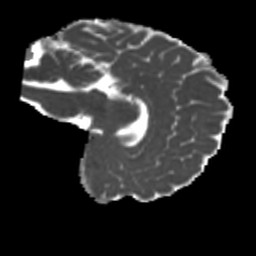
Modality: MD
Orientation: sagittal
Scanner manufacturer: siemens
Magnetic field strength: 3 T
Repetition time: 4 s
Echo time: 0.0594 s